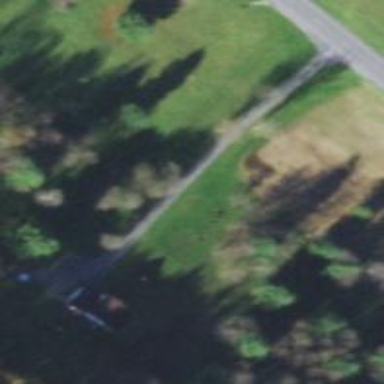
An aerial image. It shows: Driveway leading to service road.